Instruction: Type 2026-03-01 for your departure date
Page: home
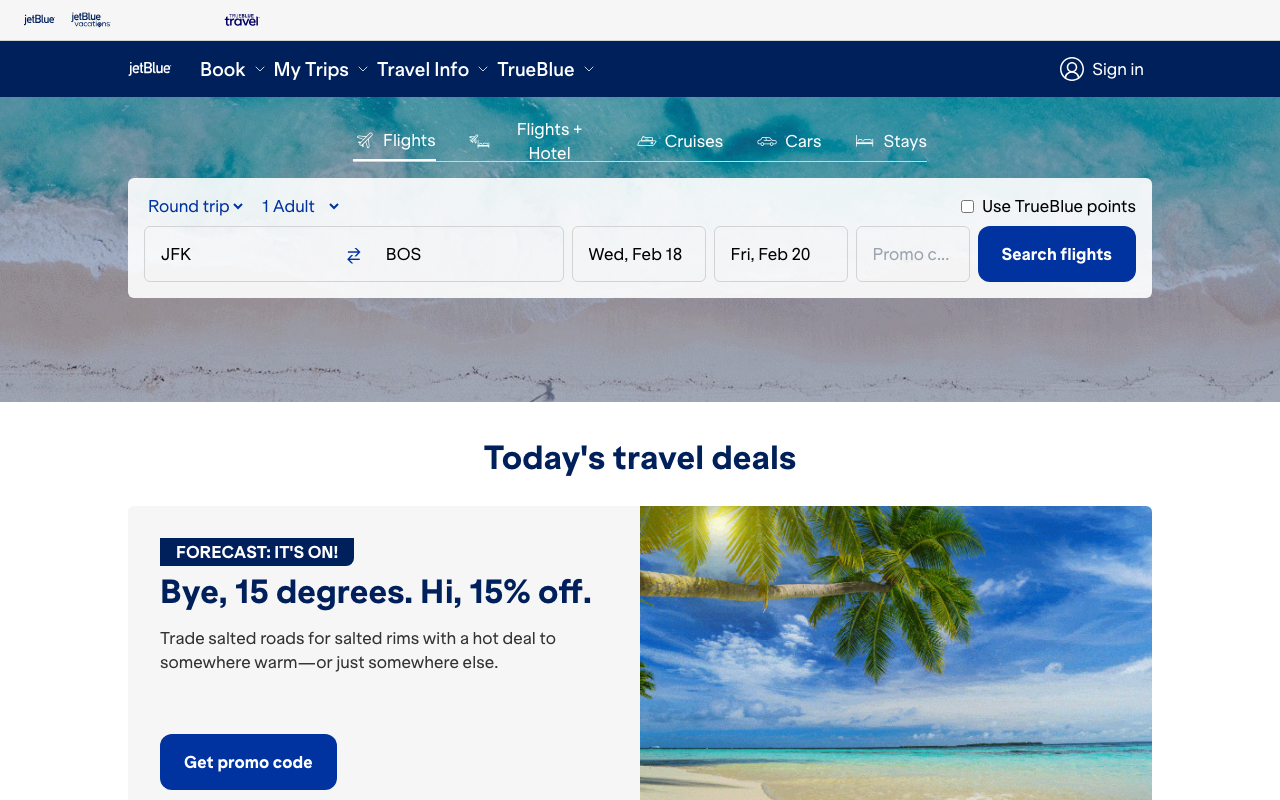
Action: type